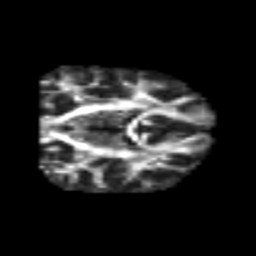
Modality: FA
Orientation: coronal
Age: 25
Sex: male
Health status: healthy